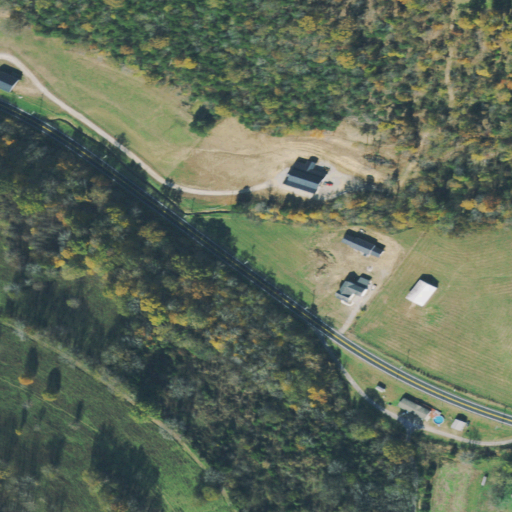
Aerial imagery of valley in Tennessee named Ford Hollow containing deciduous forest, pasture, low intensity development, open development, evergreen forest, mixed forest, shrub, and medium intensity development